This continuous-wavelet-transform scalogram was computed from a bearing vibration snapshot. Based on the visible evidence, which condition applies: normal, inner_race, outer_race, ball?
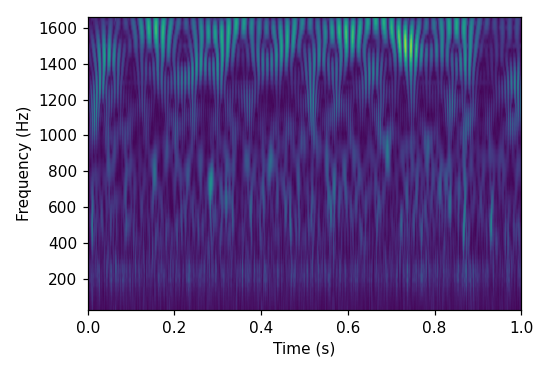
Answer: normal